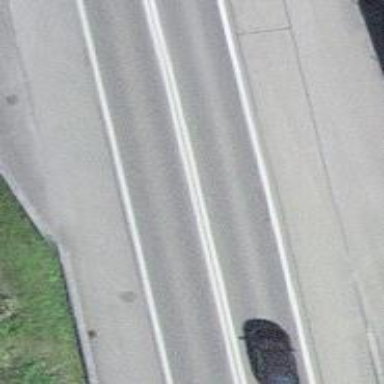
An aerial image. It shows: Asphalt road designated as trunk highway.